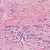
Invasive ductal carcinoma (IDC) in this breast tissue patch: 1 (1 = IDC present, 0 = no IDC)